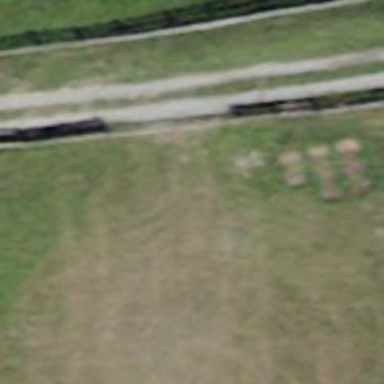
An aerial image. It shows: Fence.